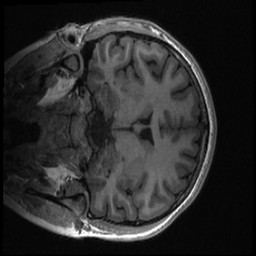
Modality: T1w
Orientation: coronal